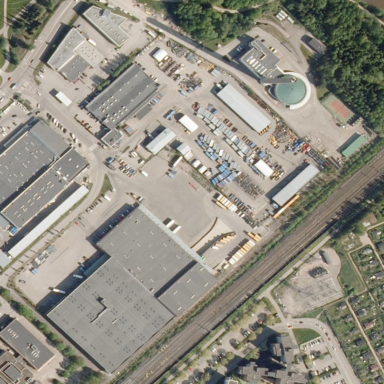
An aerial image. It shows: Industrial area.